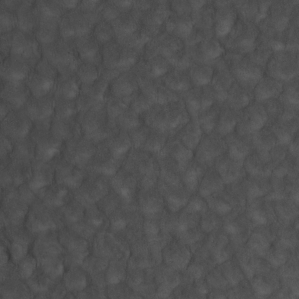
Label: non_frost